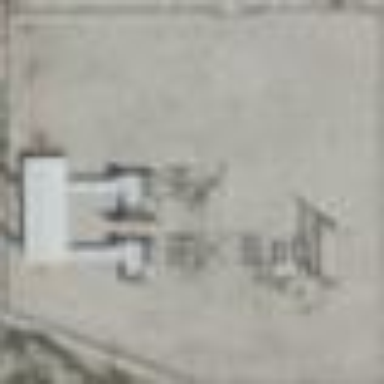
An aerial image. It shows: Power substation.